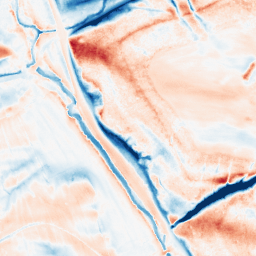
Category: classical
Decomposition family: gaussian_anisotropic
Decomposition parameters: sigma_x: 2
sigma_y: 10
Upsampling method: bspline
Upsampling parameters: scale: 2
Upsampling scale: 2